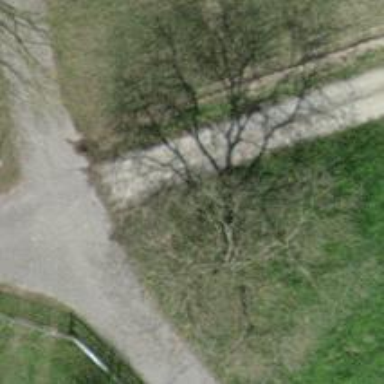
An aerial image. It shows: Broadleaved tree with lush leaves.